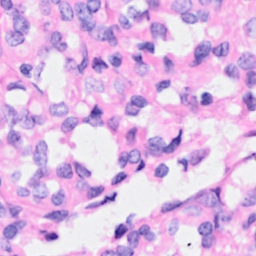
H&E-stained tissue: Breast